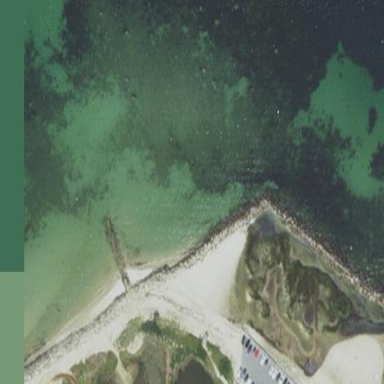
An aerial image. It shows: Breakwater structure.